Interaction volume radius: 5 \u00c5
Interaction volume height: 20 \u00c5
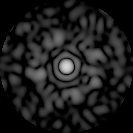
Disorder parameter: 0.8513